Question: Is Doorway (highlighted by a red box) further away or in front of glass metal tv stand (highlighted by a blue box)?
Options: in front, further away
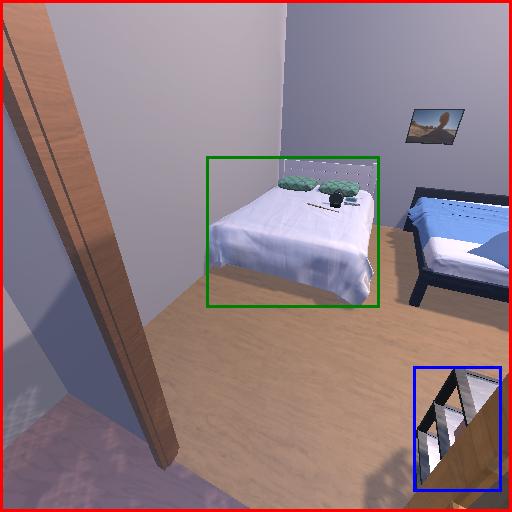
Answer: in front